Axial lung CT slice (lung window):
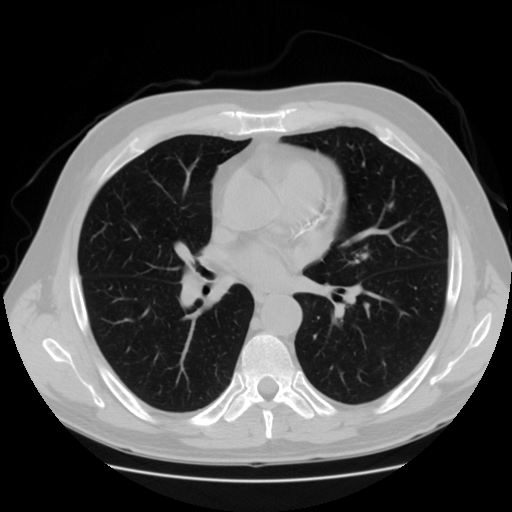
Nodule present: no